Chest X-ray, PA view. Patient: 44 years old, sex M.
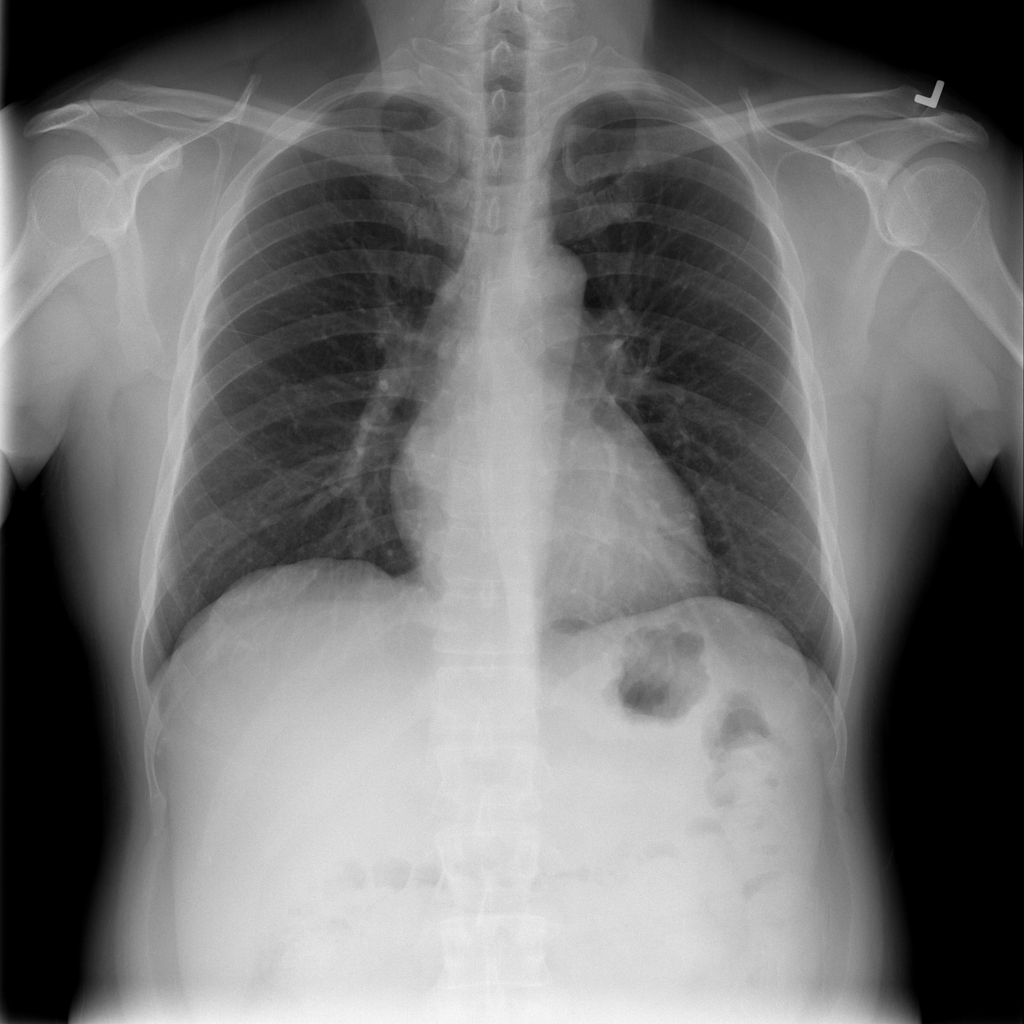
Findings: No Finding